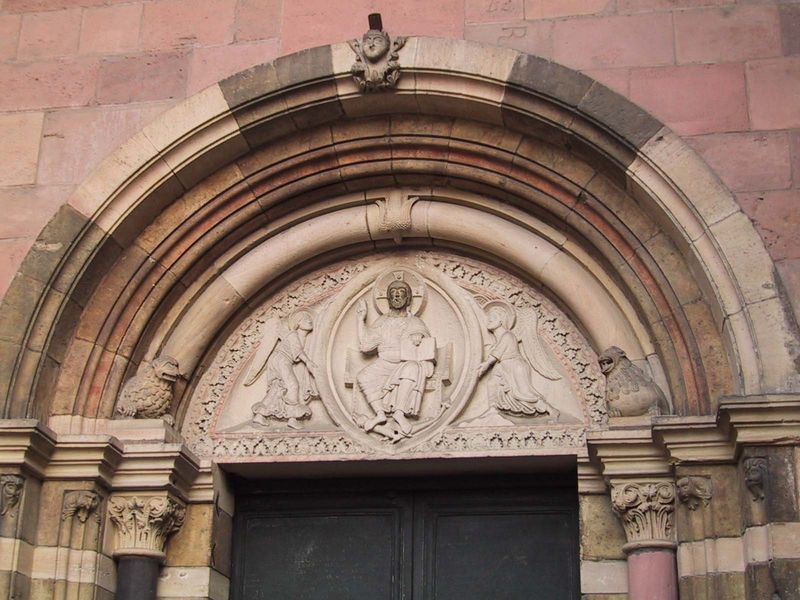
Titel: Marktportal mit Figurentympanon
Standort: Mainz, Dom (St. Martin) (EU - D - RP)
Schlagwörter: finger, säule, säulen, tür, ornament, bibel, stein, steine, kirche, rund, engel, skulptur, bogen, figuren, könig, thron, arkade, buch, torbogen, dom, kapitelle, kapitell, portal, heiligenschein, pforte, nimbus, sandstein, christus, jesus, romanik, segnen, aureole, archivolte, arkanthus, tympanon, kolonade, gewände, mandorla, weltenrichter, pantokrator, kathedral